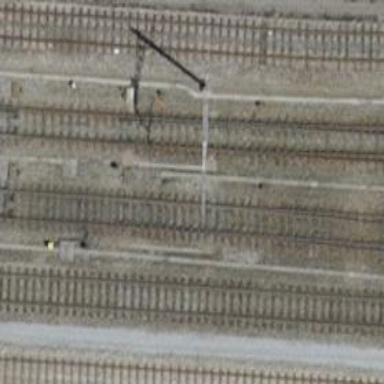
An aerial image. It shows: Railway switch.